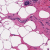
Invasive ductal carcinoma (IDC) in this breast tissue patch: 0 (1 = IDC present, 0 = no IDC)